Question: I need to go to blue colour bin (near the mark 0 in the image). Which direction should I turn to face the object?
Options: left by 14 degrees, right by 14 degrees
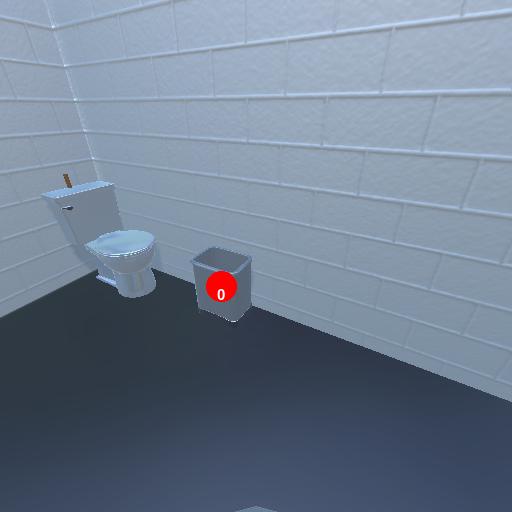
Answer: left by 14 degrees